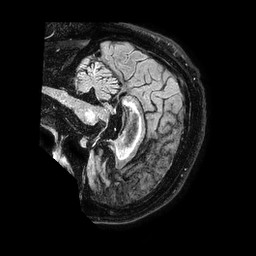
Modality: FLAIR
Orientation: sagittal
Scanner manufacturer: philips
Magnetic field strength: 1.5 T
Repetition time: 4.8 s
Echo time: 0.3 s